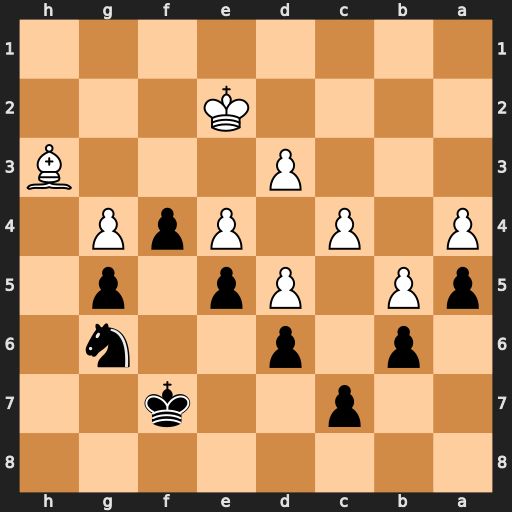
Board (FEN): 8/2p2k2/1p1p2n1/pP1Pp1p1/P1P1PpP1/3P3B/4K3/8
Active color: b
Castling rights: -
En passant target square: -
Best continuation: Nf8 Kd2 Nd7 Bg2 Nc5